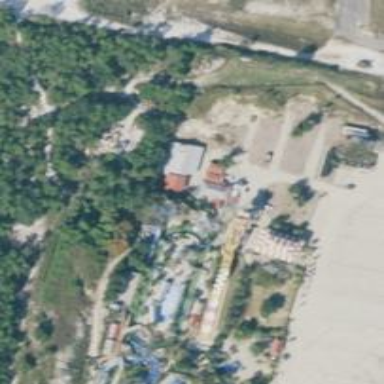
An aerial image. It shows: Water slide attraction.